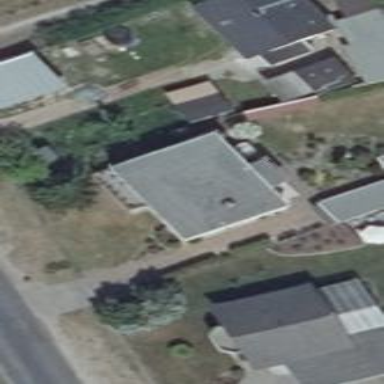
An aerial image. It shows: Residential building.